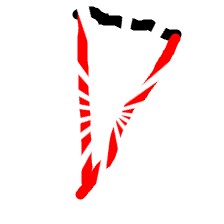
Shape: triangle